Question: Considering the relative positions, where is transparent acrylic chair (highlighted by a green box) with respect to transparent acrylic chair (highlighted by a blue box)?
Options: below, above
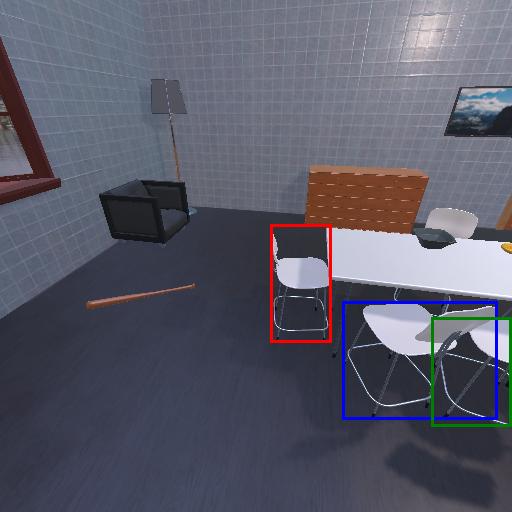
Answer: below